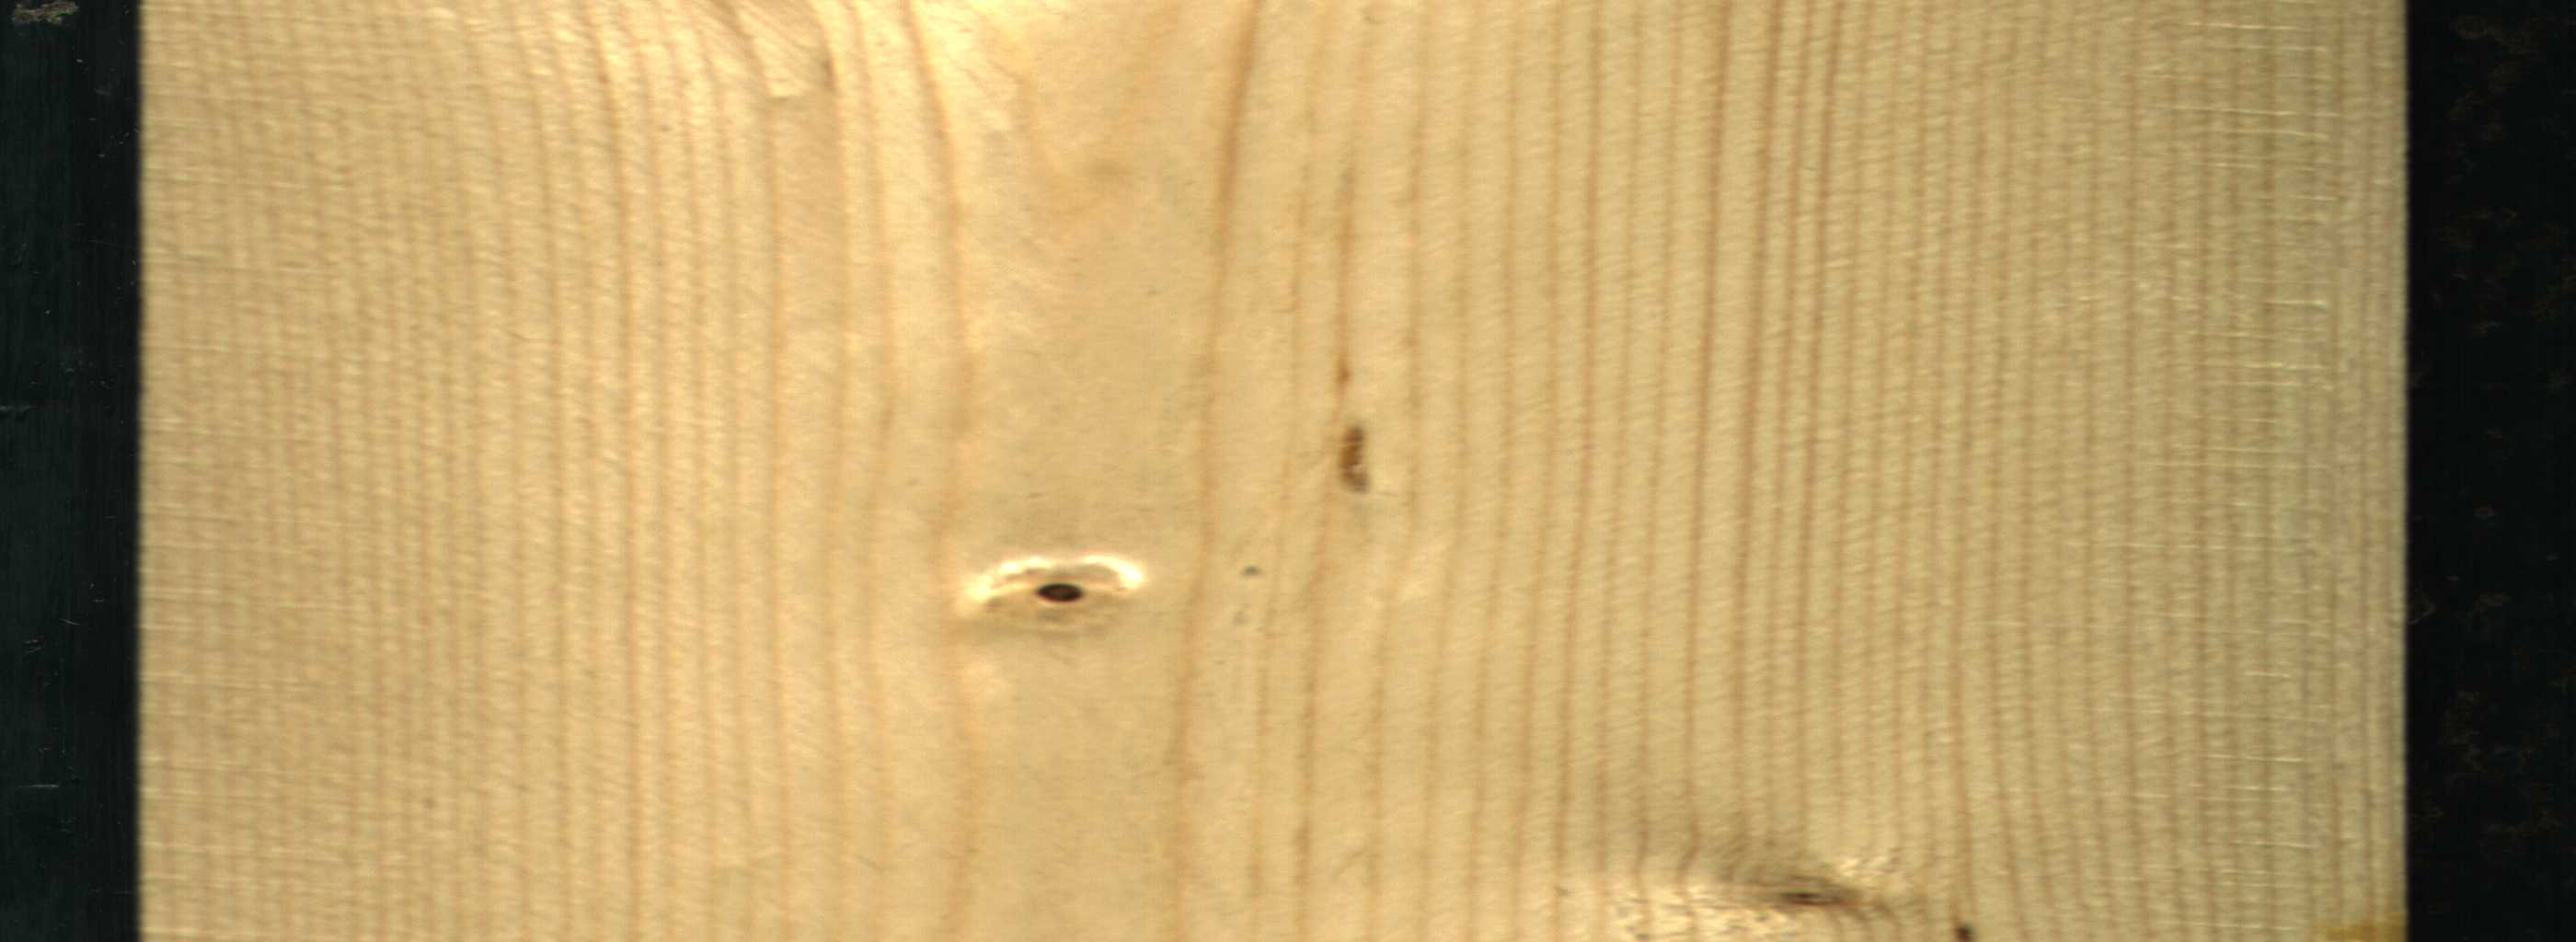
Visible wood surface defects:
resin
Dead_Knot
Live_Knot